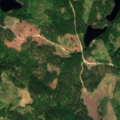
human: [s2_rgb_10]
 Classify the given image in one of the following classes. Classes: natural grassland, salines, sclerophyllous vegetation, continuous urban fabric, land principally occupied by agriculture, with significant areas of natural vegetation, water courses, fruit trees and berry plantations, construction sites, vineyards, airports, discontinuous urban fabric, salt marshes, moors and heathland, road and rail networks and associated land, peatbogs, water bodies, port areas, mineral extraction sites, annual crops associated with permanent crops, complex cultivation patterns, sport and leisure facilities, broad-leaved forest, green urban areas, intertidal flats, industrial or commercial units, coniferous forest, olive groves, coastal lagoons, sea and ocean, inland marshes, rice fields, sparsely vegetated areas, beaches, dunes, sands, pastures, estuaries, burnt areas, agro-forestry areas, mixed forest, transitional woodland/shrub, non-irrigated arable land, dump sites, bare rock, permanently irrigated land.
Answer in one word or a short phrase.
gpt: broad-leaved forest, coniferous forest, mixed forest, transitional woodland/shrub